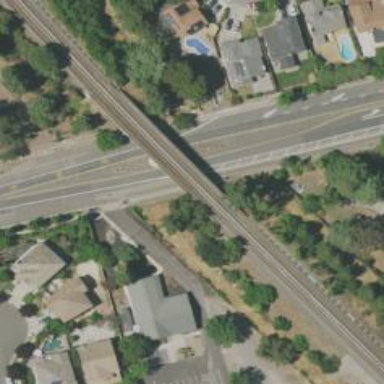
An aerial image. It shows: Railway bridge with electrified lines.